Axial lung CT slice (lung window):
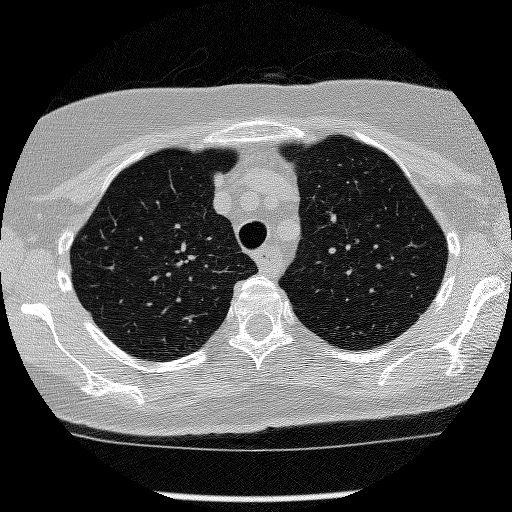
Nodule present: no